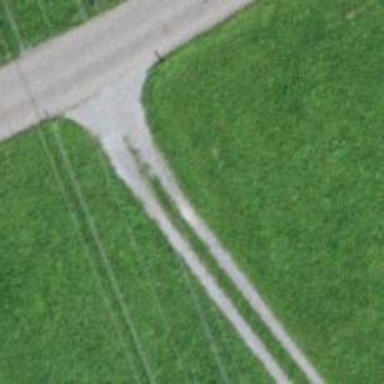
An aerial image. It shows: Service road with pebblestone surface.